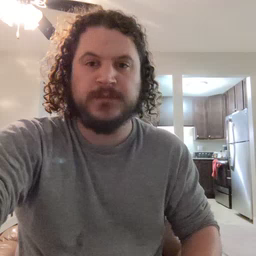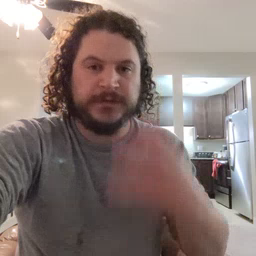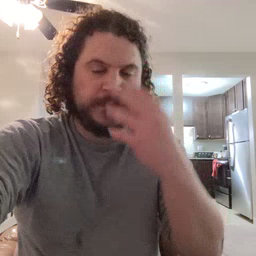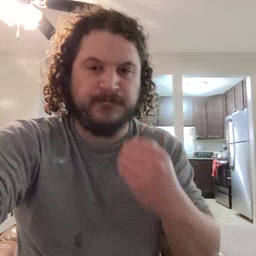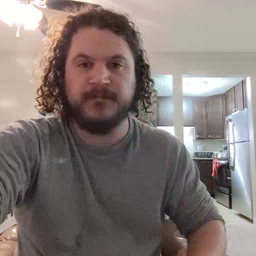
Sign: sleep